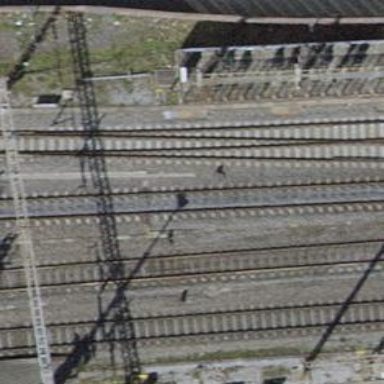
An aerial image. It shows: Siding railway track with electrified contact line.